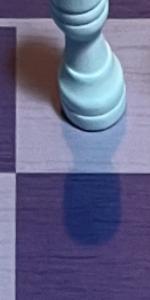
Label: Empty